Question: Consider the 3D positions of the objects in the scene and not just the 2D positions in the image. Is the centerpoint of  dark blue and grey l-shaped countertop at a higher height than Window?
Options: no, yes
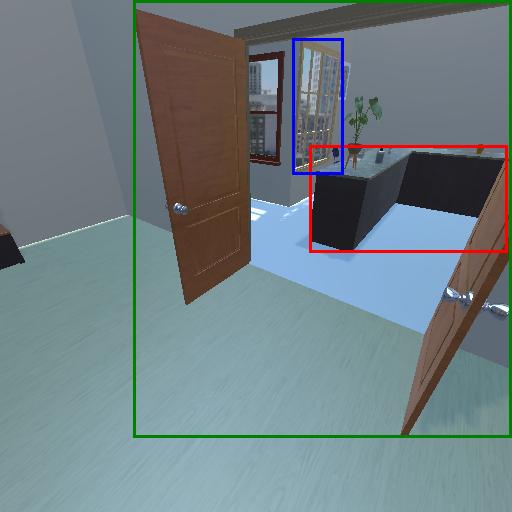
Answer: no